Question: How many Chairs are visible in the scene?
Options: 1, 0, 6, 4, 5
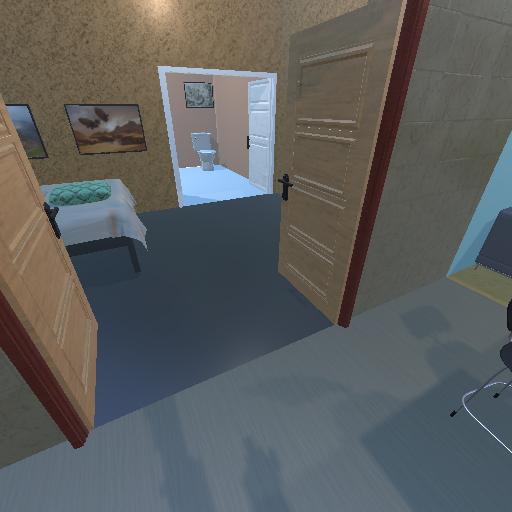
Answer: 1